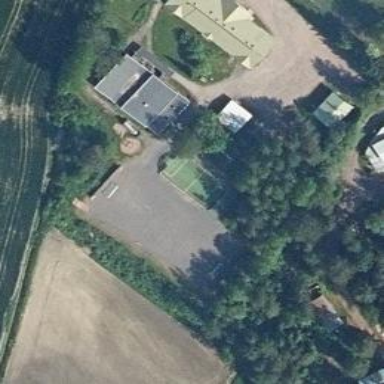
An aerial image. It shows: School.